Question: Count the number of objects in the diagram.
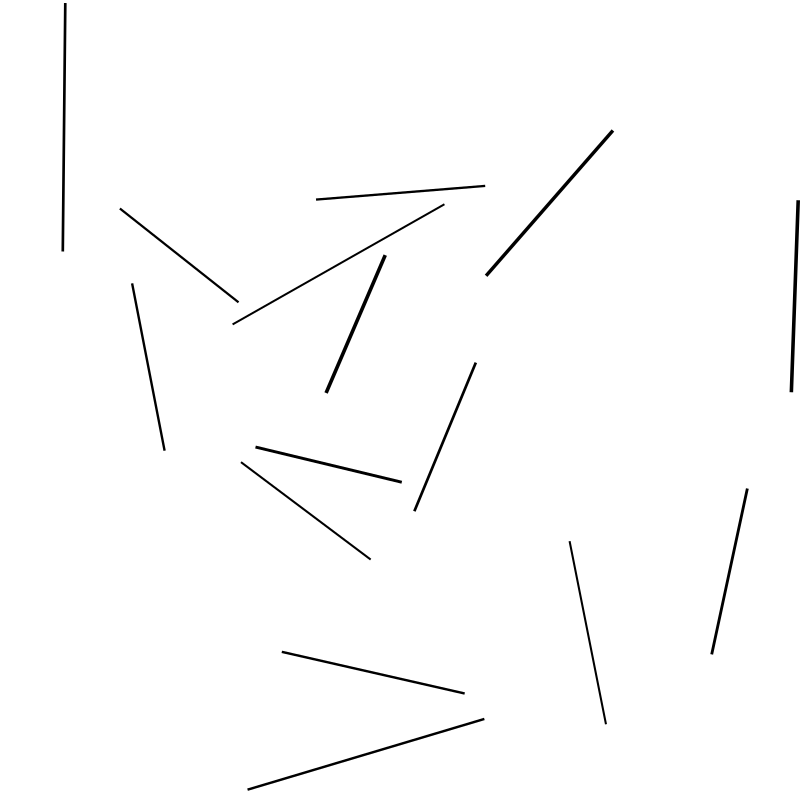
Answer: 15